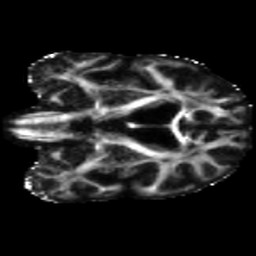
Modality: FA
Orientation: coronal
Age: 58
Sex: male
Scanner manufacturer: siemens
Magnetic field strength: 3 T
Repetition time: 5.47 s
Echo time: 0.0854 s